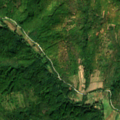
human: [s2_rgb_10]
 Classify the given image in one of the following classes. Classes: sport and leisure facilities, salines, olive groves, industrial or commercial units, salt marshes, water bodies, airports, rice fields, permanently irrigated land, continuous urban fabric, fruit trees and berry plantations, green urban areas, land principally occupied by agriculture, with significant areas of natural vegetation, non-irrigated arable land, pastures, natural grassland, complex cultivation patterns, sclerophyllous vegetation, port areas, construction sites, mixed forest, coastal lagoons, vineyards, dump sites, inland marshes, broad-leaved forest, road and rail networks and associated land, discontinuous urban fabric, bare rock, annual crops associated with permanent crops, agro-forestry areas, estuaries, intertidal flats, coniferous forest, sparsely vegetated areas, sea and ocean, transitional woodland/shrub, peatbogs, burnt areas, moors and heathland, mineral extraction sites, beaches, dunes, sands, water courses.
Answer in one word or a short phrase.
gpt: land principally occupied by agriculture, with significant areas of natural vegetation, broad-leaved forest, transitional woodland/shrub